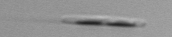
Label: pennate